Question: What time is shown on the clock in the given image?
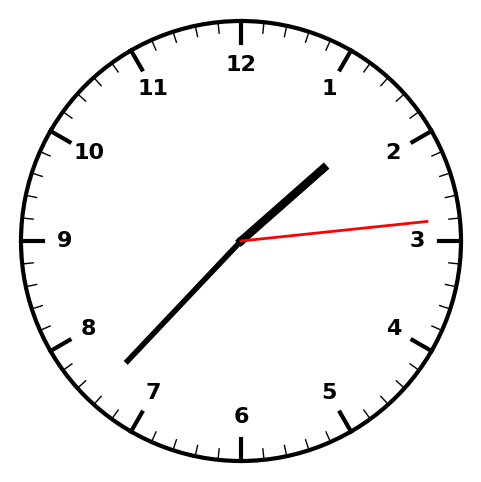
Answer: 01:37:14